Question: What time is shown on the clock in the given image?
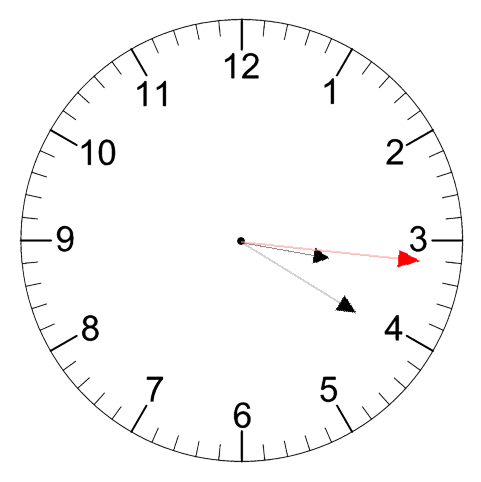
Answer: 03:20:16